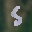
Label: 5